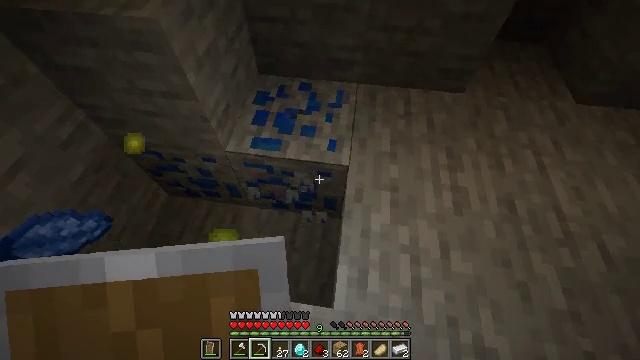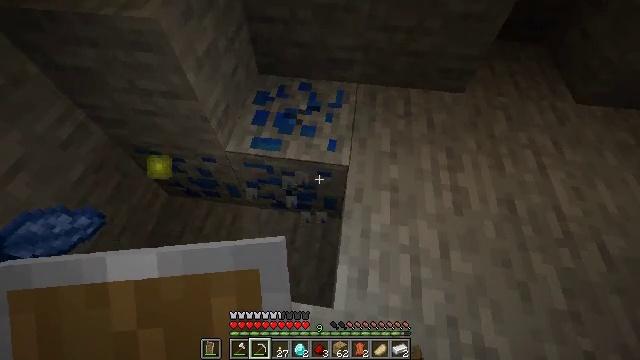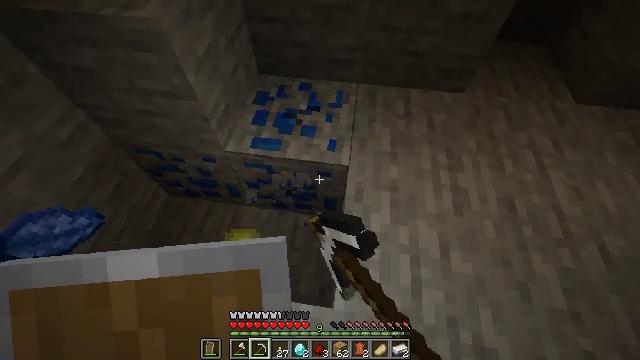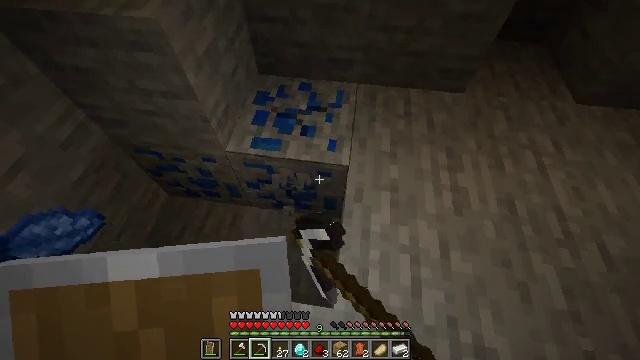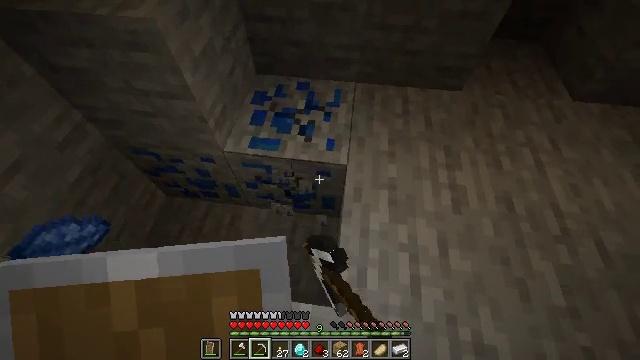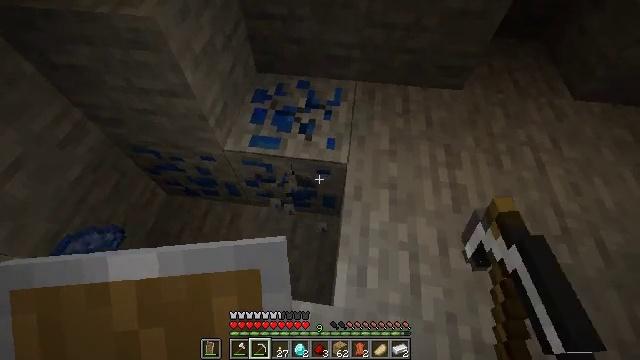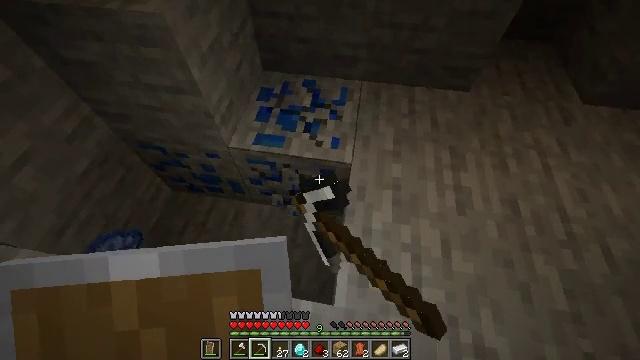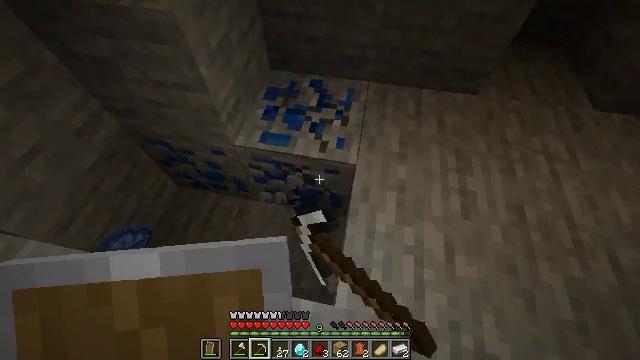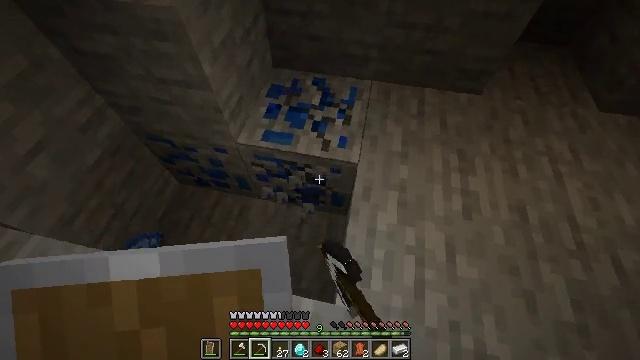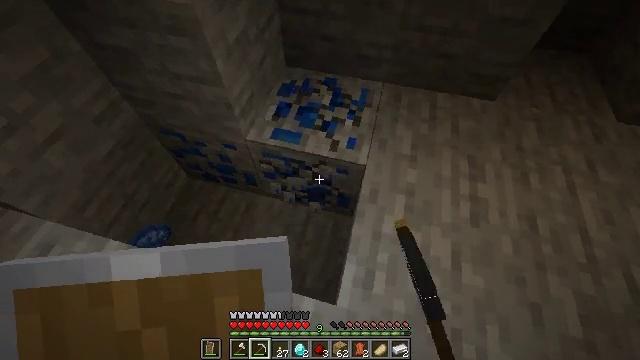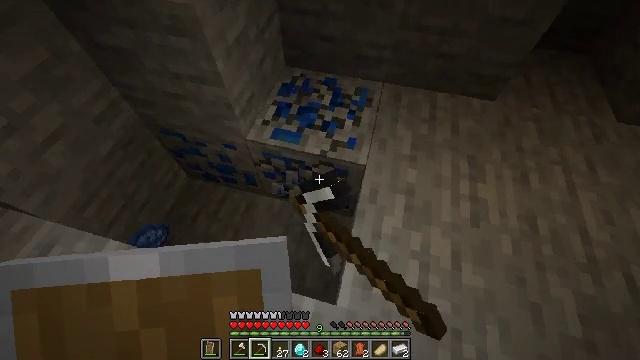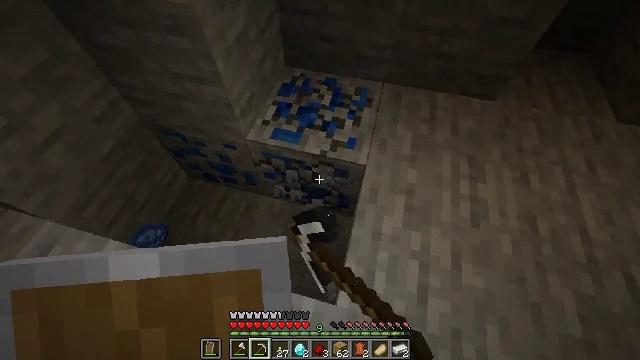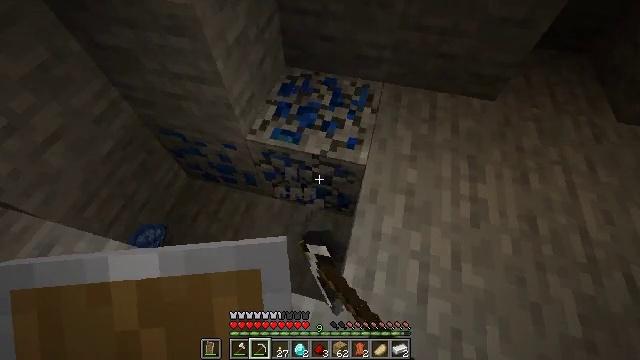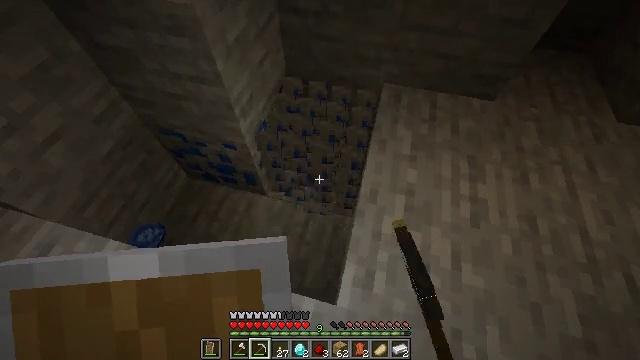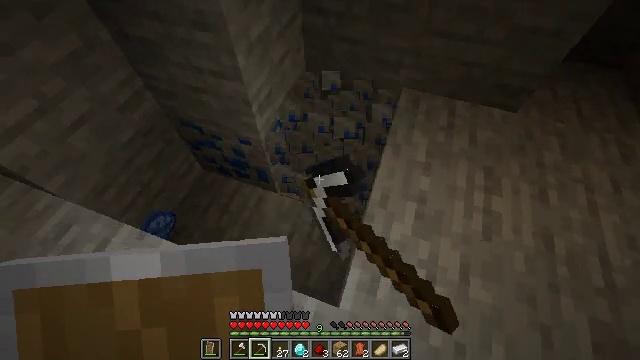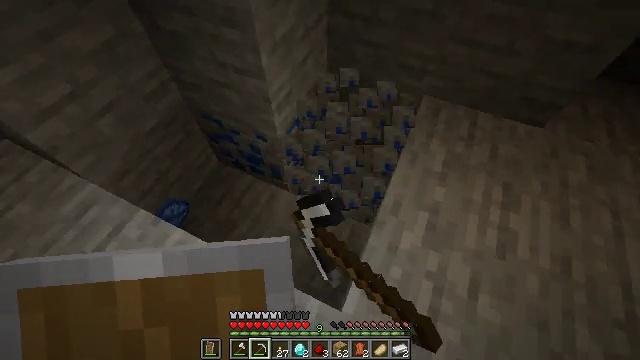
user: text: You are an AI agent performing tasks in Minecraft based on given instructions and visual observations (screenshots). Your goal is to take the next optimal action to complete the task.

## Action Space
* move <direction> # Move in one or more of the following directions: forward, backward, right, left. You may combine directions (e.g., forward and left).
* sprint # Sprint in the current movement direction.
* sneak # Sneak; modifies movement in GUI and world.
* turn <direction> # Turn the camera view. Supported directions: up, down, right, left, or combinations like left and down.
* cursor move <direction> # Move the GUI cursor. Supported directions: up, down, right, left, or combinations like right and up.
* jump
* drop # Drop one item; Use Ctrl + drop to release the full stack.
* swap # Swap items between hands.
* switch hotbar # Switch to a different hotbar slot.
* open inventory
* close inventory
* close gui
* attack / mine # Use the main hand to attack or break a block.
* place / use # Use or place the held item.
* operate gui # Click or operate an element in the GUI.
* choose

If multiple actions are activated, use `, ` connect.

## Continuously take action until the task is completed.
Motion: motion action
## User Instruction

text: Break lapis ore with a pickaxe.
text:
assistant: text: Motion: attack / mine
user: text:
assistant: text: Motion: attack / mine
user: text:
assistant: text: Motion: attack / mine
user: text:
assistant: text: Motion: attack / mine
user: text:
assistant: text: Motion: attack / mine
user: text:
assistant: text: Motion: turn left, attack / mine
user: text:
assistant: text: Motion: turn left, attack / mine
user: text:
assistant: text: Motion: attack / mine
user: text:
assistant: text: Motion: turn left, attack / mine
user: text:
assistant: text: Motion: attack / mine
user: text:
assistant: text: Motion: attack / mine
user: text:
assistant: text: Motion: attack / mine
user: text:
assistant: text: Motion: attack / mine
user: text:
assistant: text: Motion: turn left, attack / mine
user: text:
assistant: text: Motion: turn left, attack / mine
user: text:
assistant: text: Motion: turn left, attack / mine
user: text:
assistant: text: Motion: turn left, attack / mine
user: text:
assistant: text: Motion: attack / mine